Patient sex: M
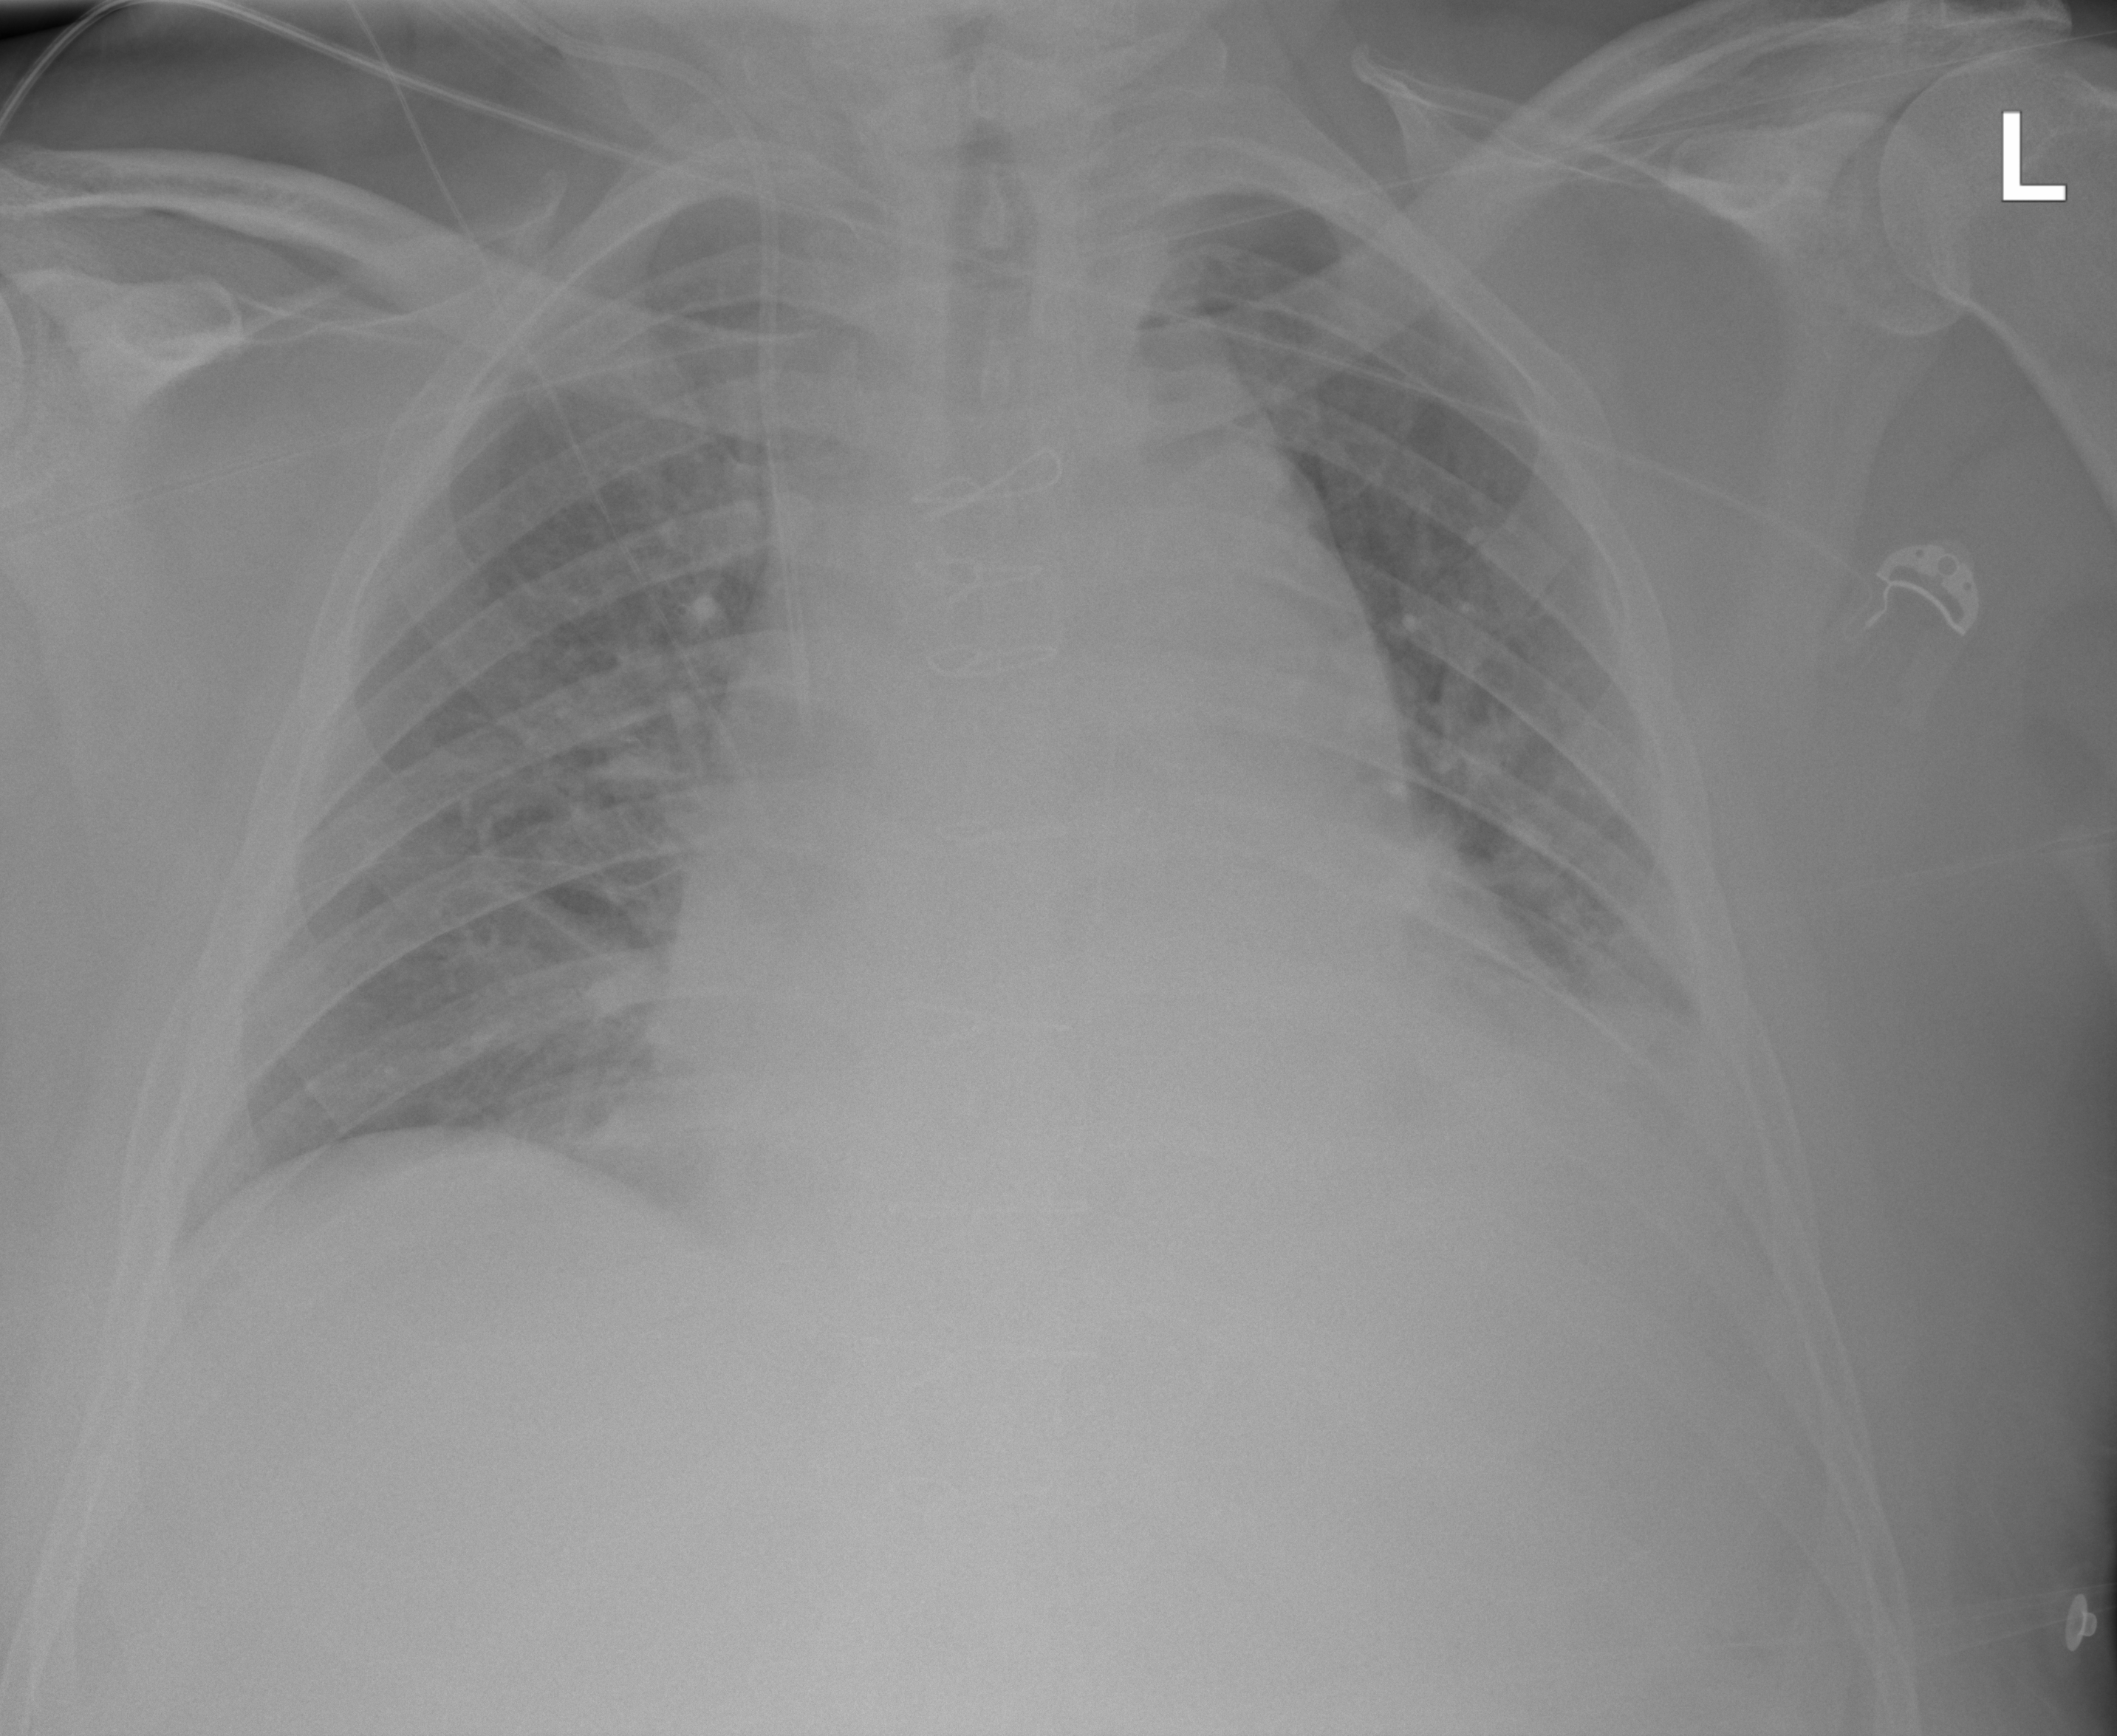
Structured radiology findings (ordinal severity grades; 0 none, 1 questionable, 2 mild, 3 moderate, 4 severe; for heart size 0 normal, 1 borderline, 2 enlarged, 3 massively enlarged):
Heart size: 2
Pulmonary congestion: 2
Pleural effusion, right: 0
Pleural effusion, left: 2
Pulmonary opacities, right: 0
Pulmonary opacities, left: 0
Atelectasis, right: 2
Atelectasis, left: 2